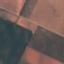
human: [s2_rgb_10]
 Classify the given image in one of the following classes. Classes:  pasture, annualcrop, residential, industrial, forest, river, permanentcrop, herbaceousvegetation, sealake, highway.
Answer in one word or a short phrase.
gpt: AnnualCrop